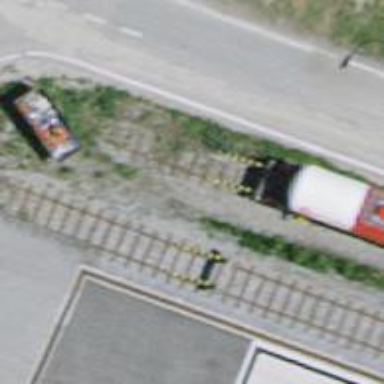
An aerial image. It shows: Railway buffer stop.